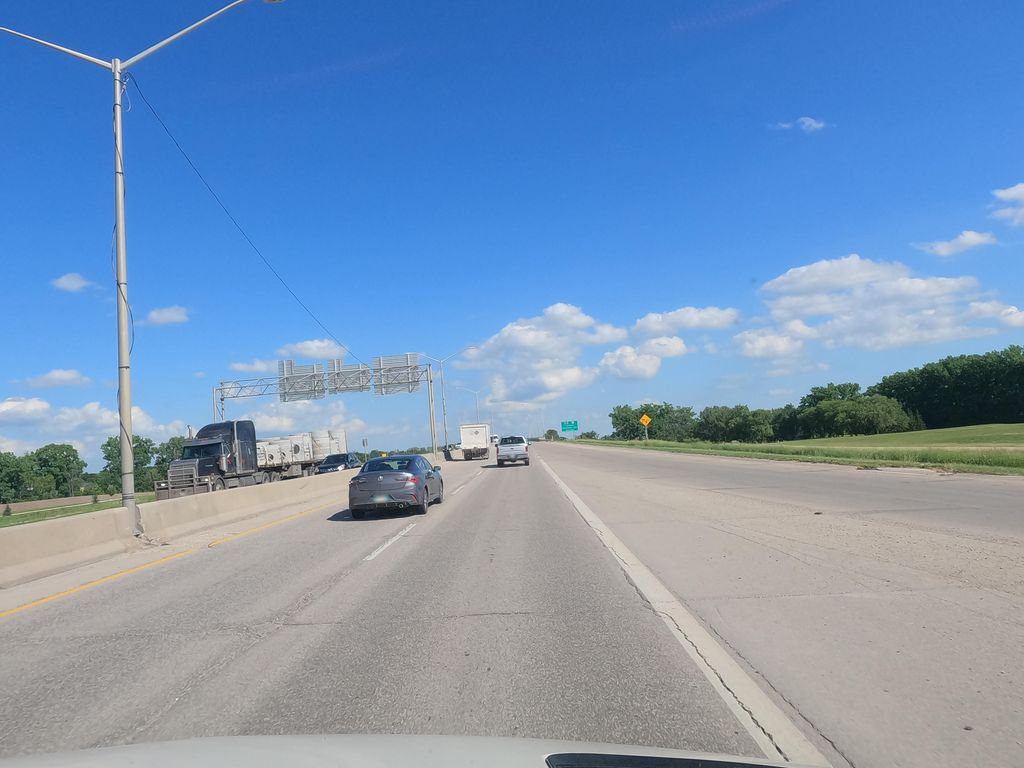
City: winnipeg